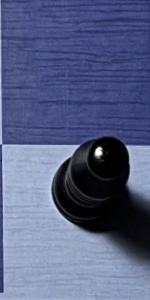
Label: Bishop_Black